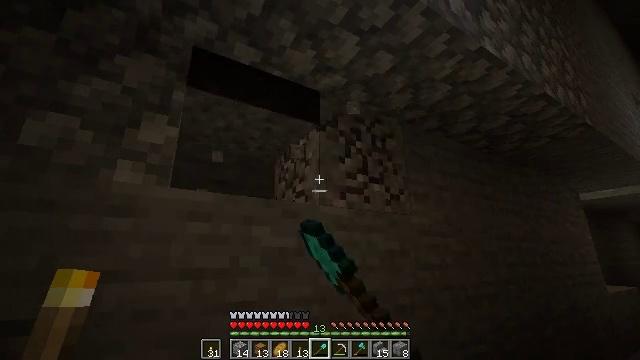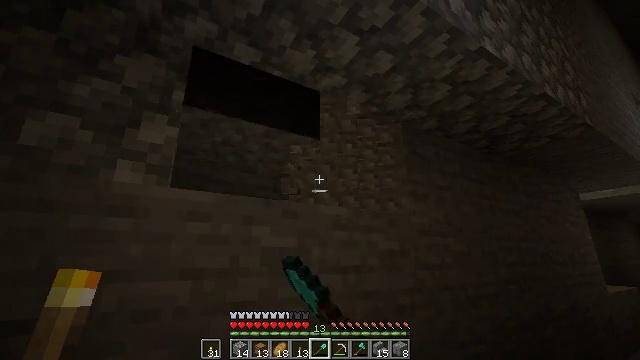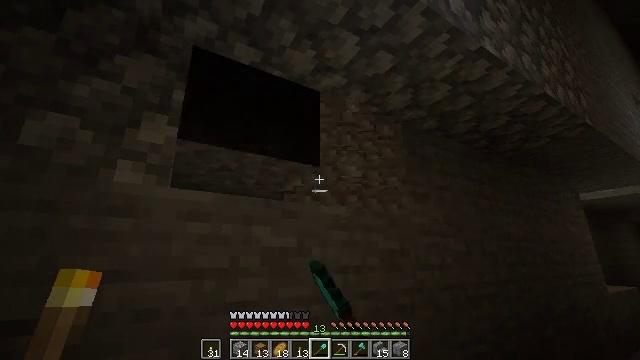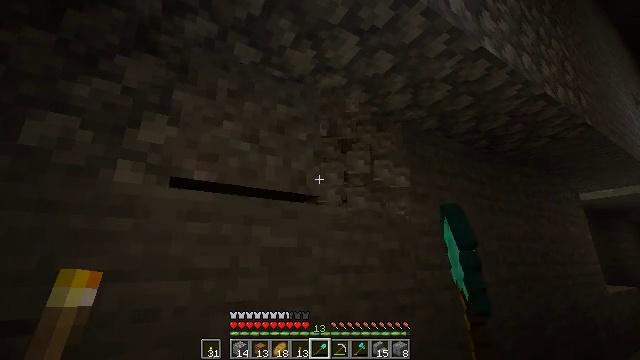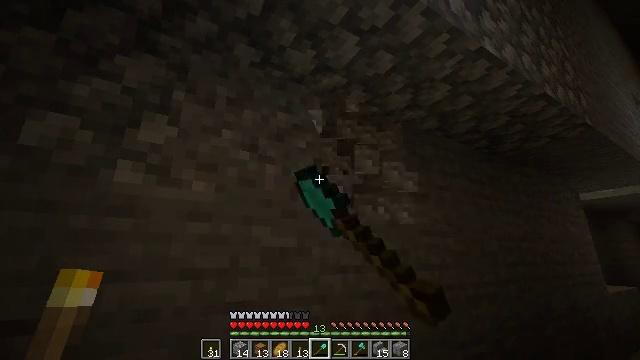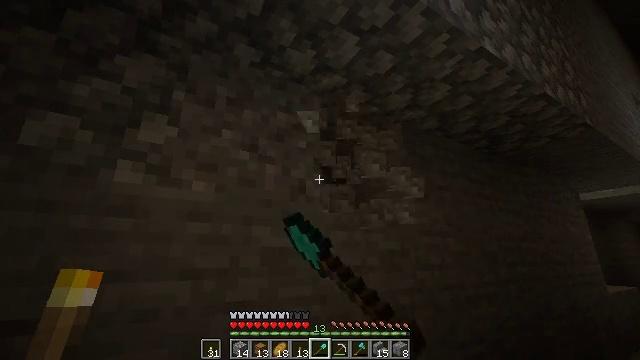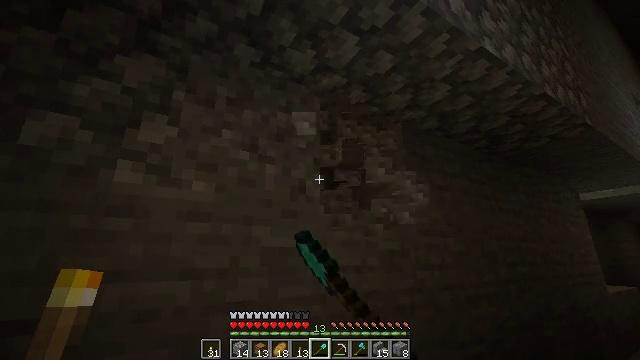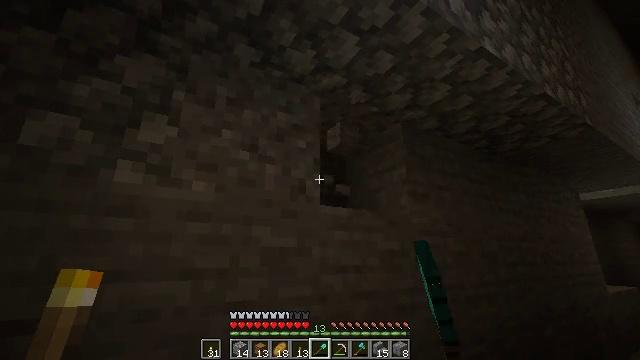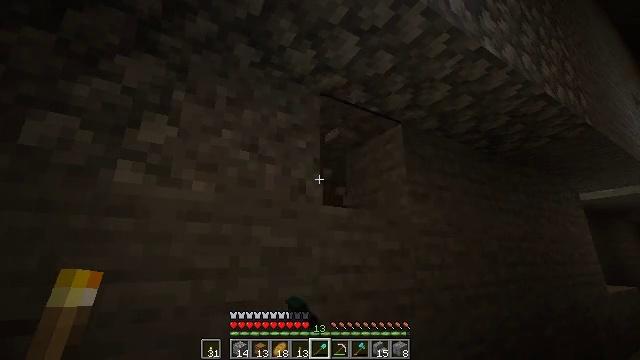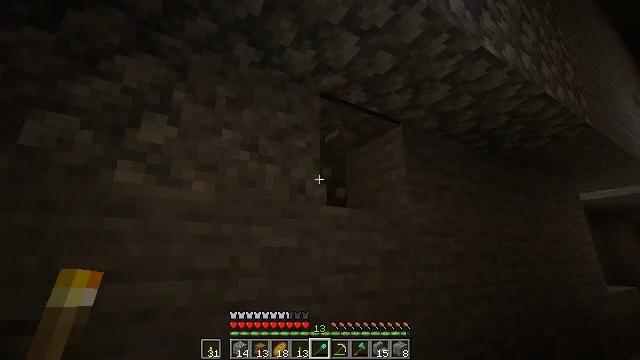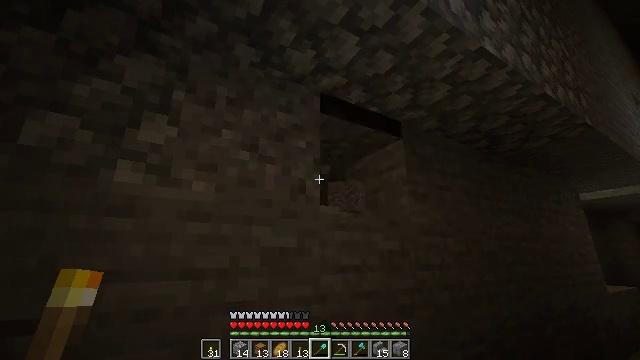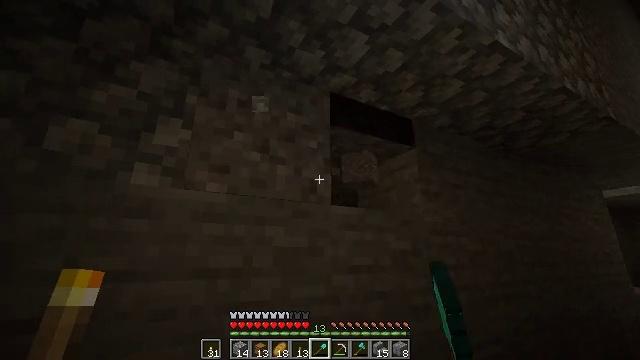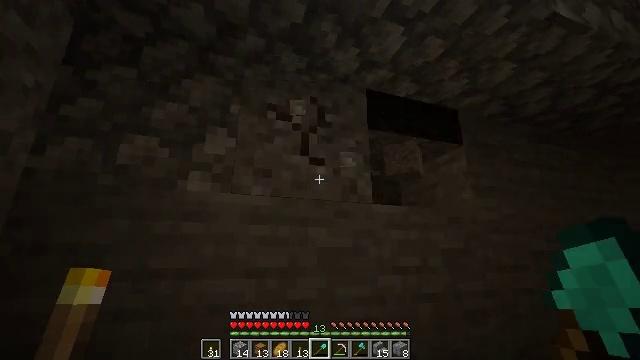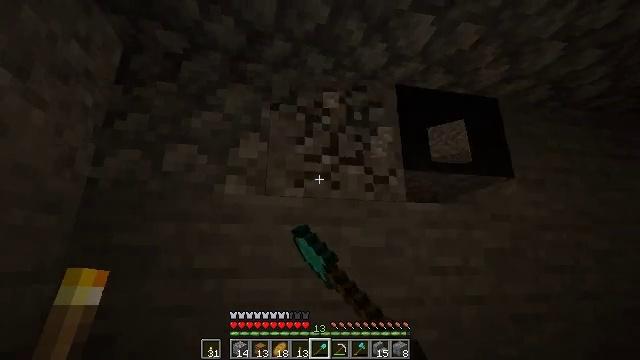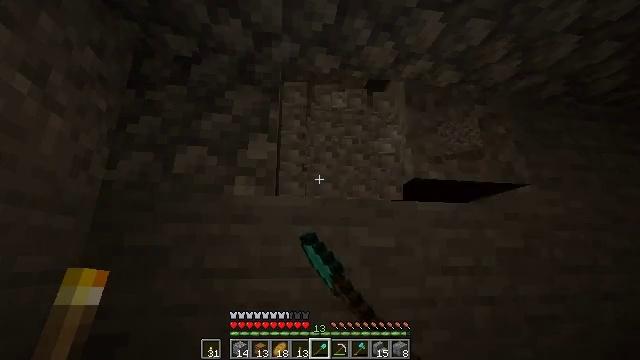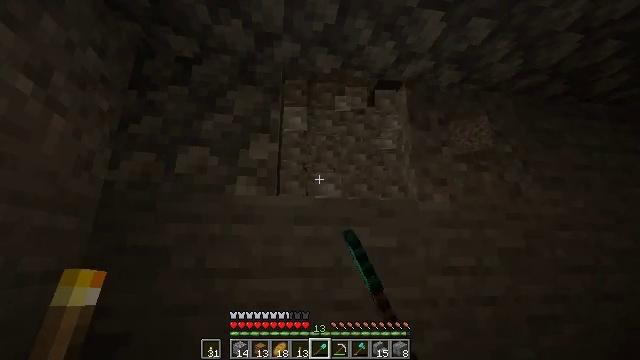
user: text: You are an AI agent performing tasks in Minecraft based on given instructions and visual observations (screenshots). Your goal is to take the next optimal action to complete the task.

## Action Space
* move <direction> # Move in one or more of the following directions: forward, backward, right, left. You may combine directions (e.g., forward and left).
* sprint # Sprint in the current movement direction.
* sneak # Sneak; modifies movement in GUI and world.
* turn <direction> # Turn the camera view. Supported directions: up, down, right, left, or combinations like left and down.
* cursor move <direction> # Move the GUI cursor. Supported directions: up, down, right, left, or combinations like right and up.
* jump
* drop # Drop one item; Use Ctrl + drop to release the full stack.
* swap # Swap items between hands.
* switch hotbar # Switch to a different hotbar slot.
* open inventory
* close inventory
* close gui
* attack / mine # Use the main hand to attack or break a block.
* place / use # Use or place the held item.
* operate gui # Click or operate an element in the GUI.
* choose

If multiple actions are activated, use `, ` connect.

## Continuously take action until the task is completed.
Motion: motion action
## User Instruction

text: Break the gravel block.
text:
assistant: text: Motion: attack / mine
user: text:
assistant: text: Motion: attack / mine
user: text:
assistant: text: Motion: attack / mine
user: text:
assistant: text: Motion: attack / mine
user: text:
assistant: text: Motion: attack / mine
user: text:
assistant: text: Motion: attack / mine
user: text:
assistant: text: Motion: attack / mine
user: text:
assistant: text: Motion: attack / mine
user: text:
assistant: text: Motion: attack / mine
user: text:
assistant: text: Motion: attack / mine
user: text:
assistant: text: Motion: turn left, attack / mine
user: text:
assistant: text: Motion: turn left, attack / mine
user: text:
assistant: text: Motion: turn left, attack / mine
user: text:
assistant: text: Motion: turn left, attack / mine
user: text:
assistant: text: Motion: attack / mine
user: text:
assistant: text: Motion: attack / mine
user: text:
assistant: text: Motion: attack / mine
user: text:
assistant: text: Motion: attack / mine
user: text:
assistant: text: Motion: attack / mine
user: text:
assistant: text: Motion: attack / mine
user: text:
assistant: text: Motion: attack / mine
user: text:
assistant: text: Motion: turn right, attack / mine
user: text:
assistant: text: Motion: turn right, attack / mine
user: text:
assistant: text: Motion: turn right, attack / mine
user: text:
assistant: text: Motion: turn right, attack / mine
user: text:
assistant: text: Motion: attack / mine
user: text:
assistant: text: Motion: attack / mine
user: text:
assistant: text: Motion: attack / mine
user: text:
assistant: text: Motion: attack / mine
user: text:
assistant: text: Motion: attack / mine